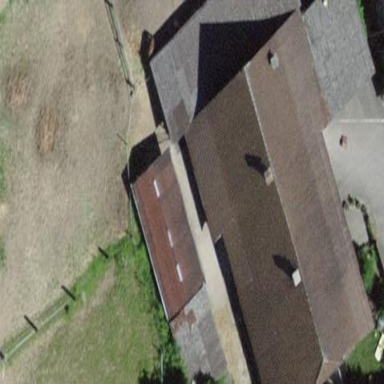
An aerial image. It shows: Barn.